Field crop: tomato
Growth stage: 1
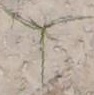
Species: cyperus